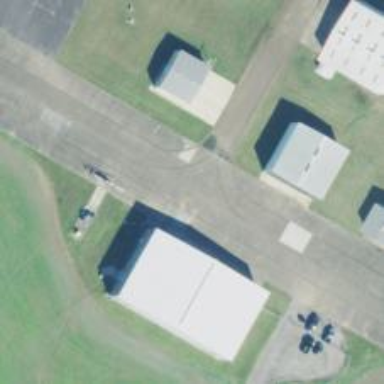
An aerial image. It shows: Taxiway at the airport with historic runway.